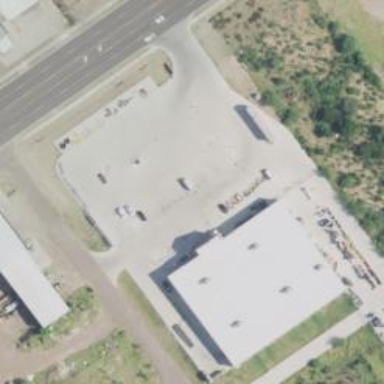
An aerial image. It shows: Agrarian shop located within building.